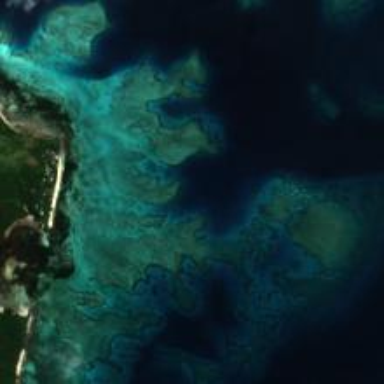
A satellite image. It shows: Beautiful reef in its natural habitat.